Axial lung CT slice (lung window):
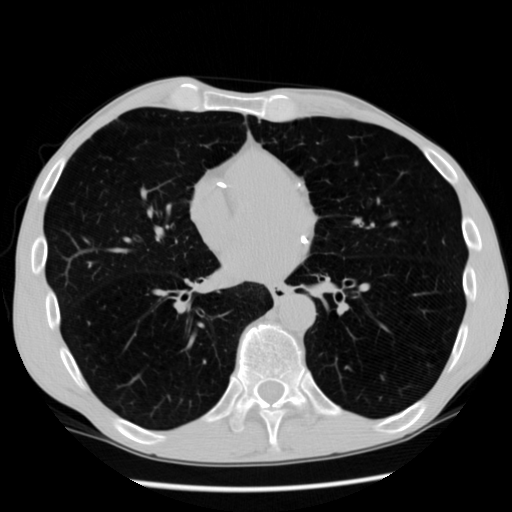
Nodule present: no